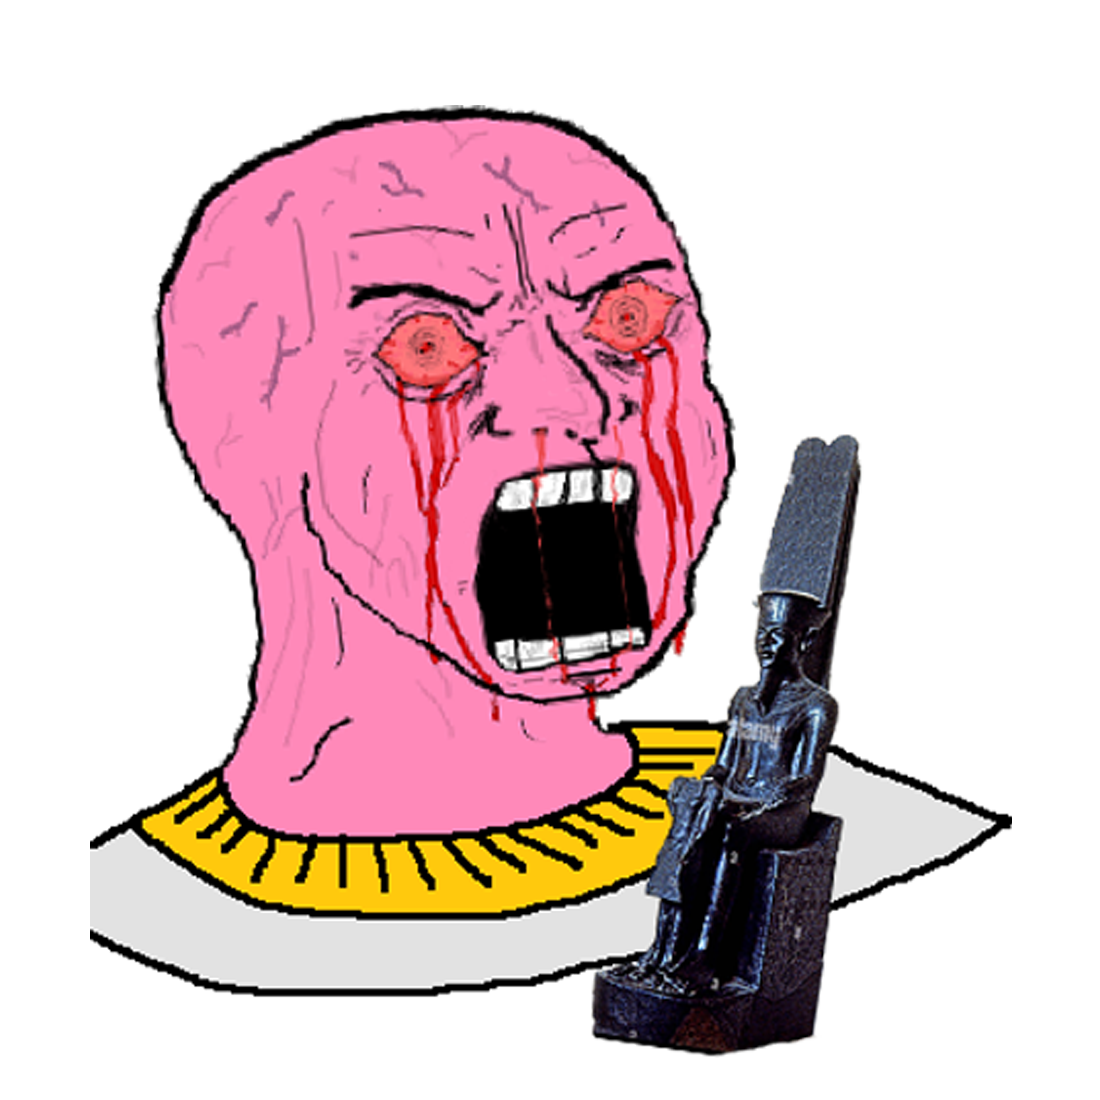
Label: 5_Rage